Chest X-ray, AP view. Patient: 57 years old, sex M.
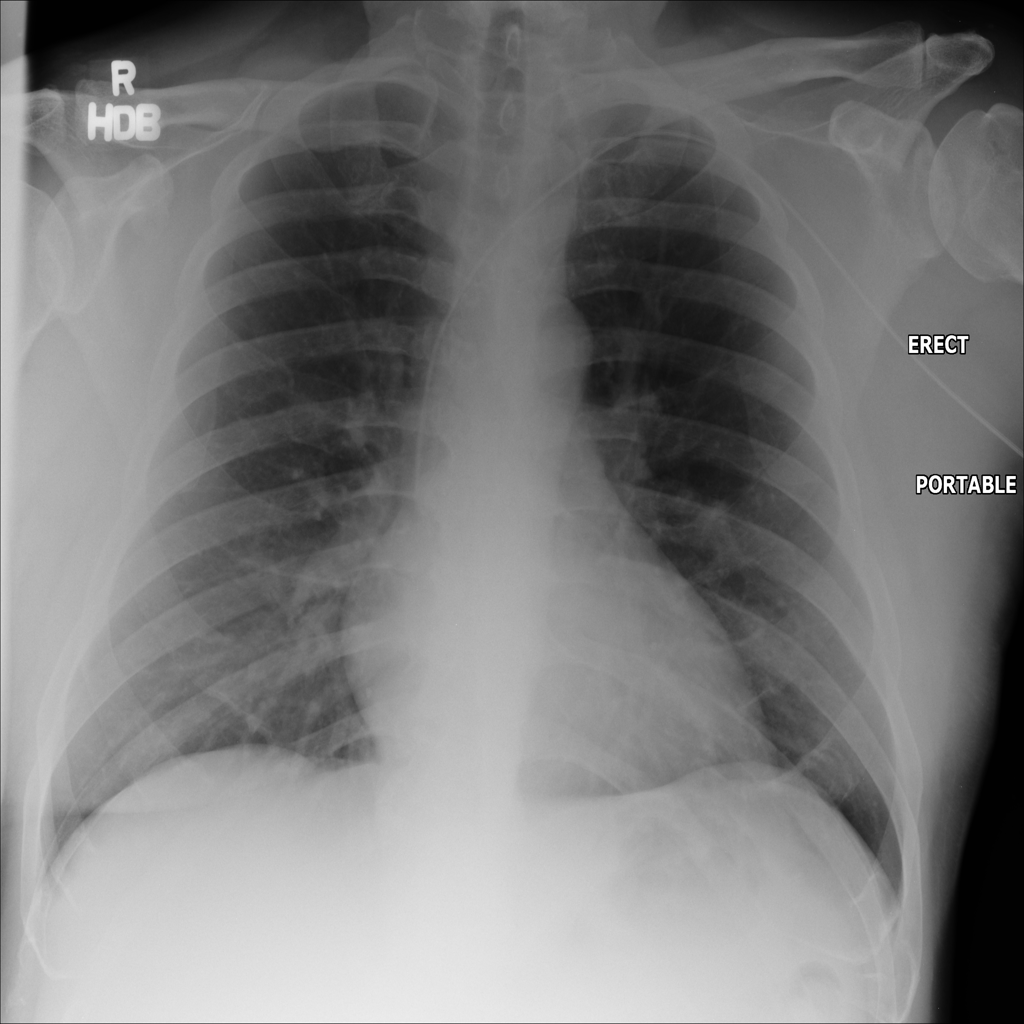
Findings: No Finding